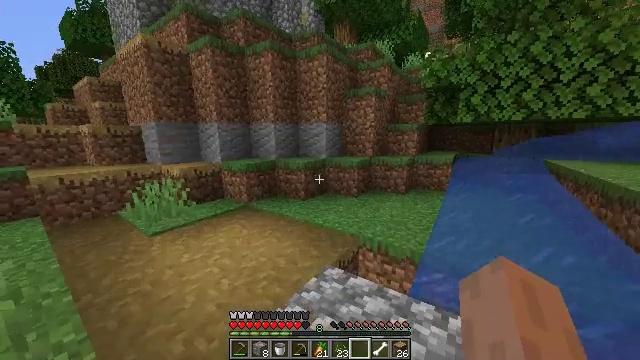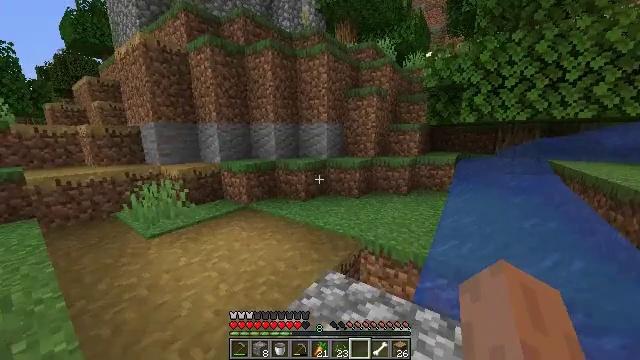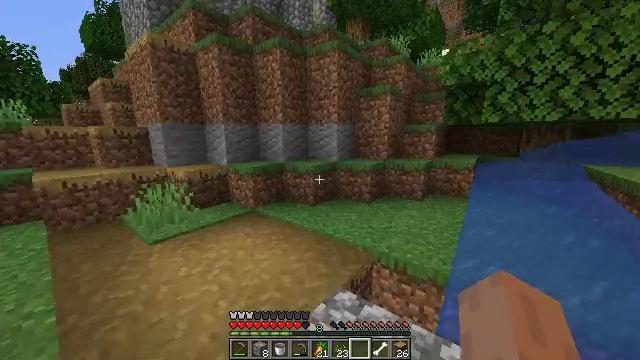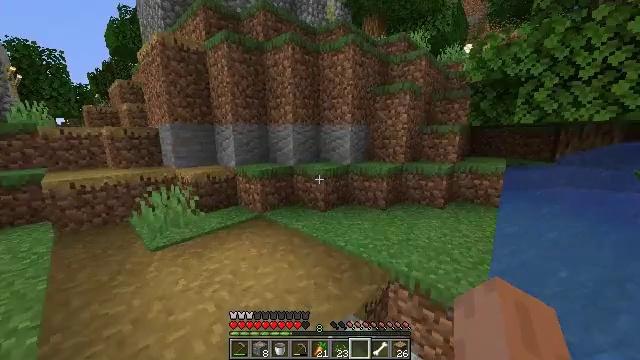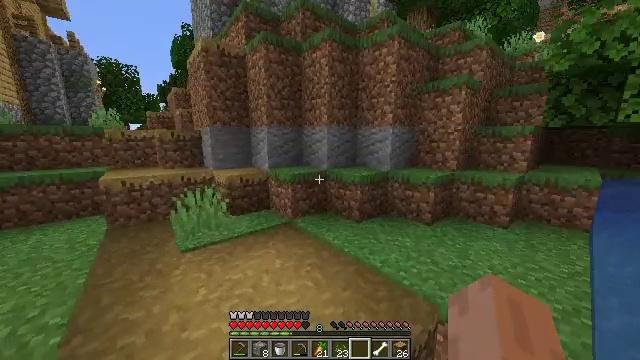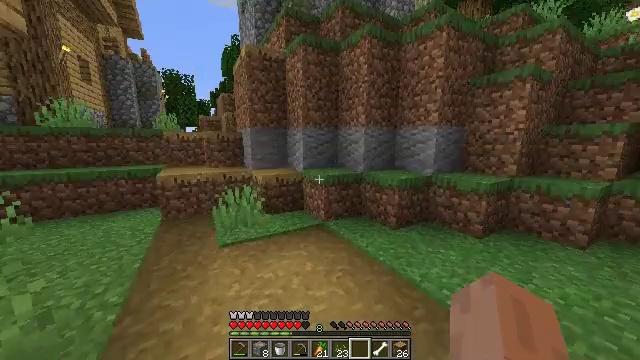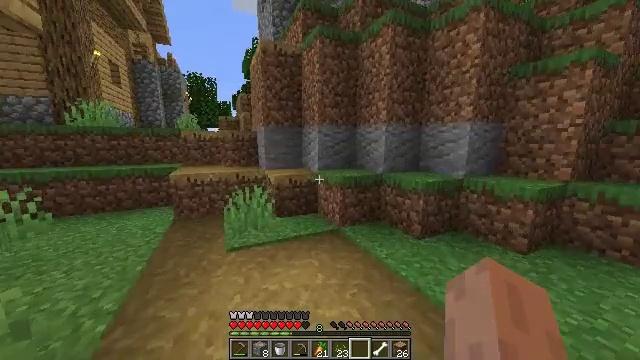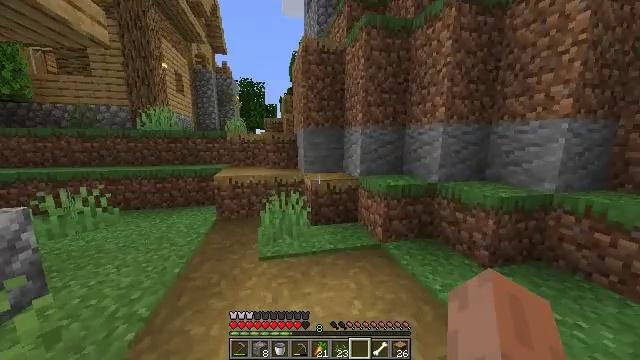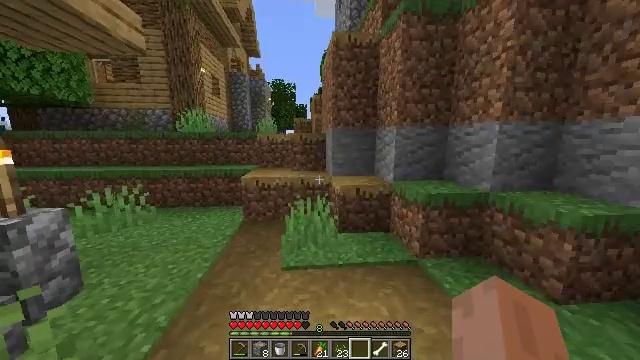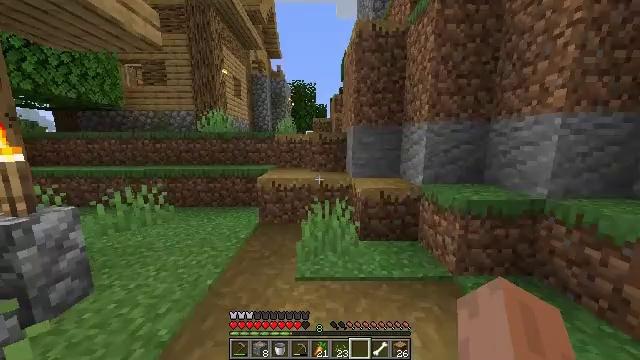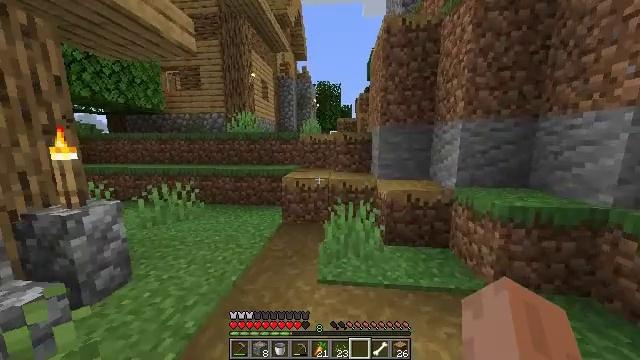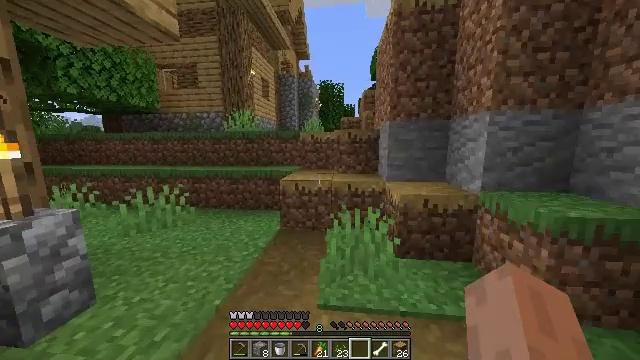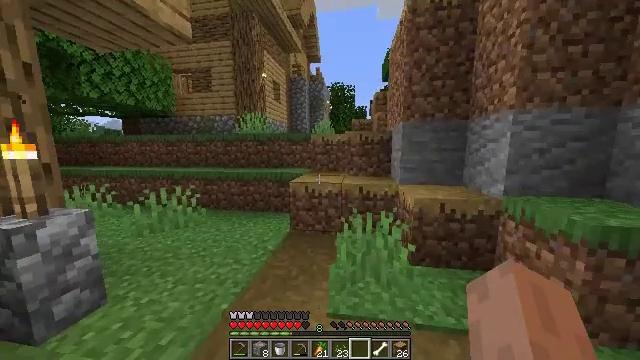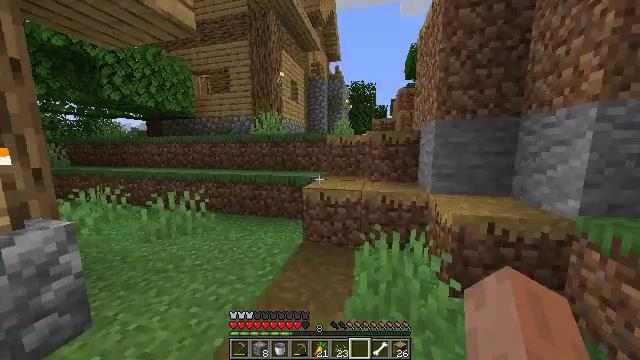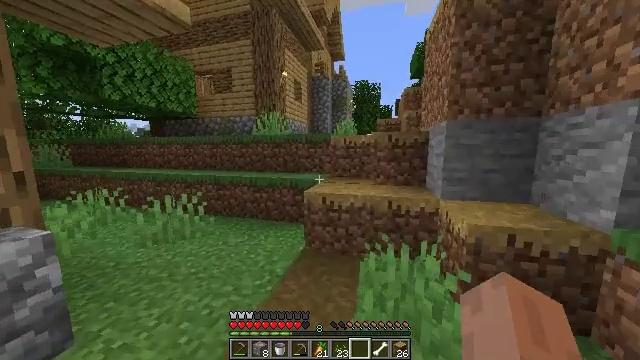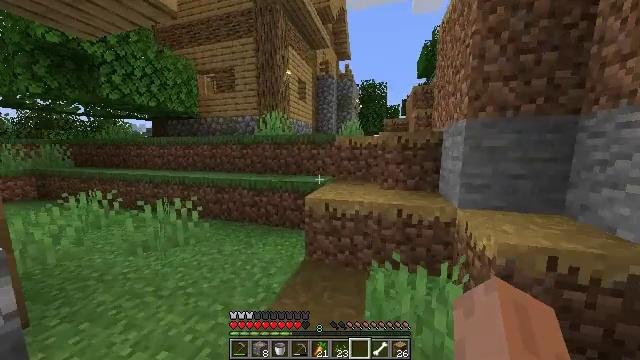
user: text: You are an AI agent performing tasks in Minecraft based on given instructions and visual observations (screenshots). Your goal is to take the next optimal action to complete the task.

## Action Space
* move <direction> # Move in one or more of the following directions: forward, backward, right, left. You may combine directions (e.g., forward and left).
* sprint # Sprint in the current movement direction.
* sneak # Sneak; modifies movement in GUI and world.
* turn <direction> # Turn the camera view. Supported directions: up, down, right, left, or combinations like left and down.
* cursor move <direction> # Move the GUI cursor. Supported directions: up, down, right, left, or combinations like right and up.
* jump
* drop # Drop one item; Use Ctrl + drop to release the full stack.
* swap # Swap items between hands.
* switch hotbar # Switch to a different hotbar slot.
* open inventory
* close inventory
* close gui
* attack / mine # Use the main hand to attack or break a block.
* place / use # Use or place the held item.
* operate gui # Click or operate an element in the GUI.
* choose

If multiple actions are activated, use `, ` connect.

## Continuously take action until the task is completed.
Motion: motion action
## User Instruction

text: Break the bookshelf for books.
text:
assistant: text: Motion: move forward, sprint
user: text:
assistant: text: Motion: move forward, sprint, turn left
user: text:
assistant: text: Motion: move forward, sprint, turn left
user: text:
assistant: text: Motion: move forward, sprint, turn left
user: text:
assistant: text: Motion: move forward, sprint, turn left
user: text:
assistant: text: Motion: move forward, sprint, turn left
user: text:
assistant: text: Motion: move forward, sprint, turn left
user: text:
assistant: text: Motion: move forward, sprint, turn left
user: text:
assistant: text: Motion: move forward, sprint, turn left
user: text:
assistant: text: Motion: move forward, sprint, turn left
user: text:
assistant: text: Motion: move forward, sprint
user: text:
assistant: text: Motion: move forward, sprint, turn left
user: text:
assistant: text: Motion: move forward, sprint, turn left
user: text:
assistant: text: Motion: move forward, sprint, turn left
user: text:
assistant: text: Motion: move forward, sprint, turn left
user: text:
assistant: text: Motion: move forward, sprint, turn left
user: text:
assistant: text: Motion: move forward, sprint, turn left
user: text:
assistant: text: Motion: move forward, sprint, turn left
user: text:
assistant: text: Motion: move forward, sprint, turn left
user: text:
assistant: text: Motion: move forward, sprint, turn left and up
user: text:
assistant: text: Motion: sprint, turn left
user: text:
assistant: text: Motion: sprint, turn left
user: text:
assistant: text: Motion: turn left
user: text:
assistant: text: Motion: turn left
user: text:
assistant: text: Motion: turn left
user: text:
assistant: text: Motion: turn left
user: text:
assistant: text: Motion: turn left
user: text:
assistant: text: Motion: turn left
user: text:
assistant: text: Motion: turn left
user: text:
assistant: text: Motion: turn left